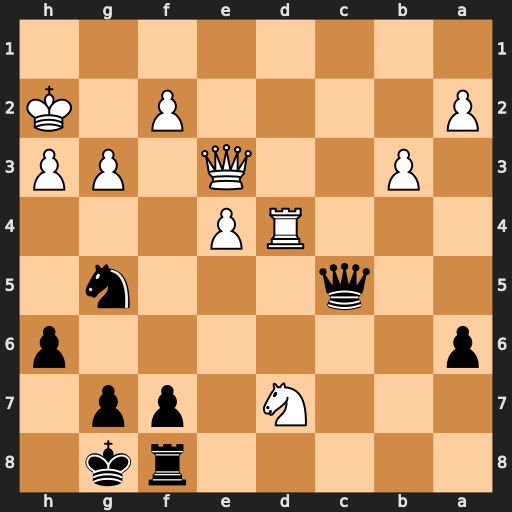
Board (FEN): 5rk1/3N1pp1/p6p/2q3n1/3RP3/1P2Q1PP/P4P1K/8
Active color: b
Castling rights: -
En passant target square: -
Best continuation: Qxd4 Qxd4 Nf3+ Kg2 Nxd4 Nxf8 Kxf8